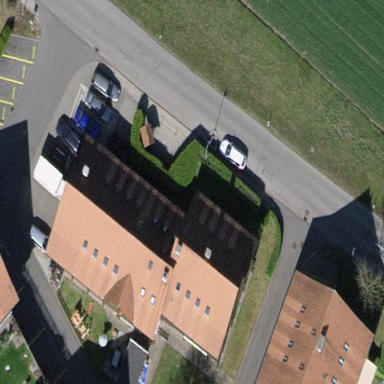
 oriented across. The roof is of dark salmon color."